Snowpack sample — Snodgrass Mountain, Crested Butte, Colorado (2/4/25, 12:06 PM MST)
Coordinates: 38.923, -106.968
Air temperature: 35 °F
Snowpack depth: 80 cm
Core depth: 30 cm
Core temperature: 35.6 °F
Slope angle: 14°, slope face: 78°
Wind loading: low
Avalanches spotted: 0
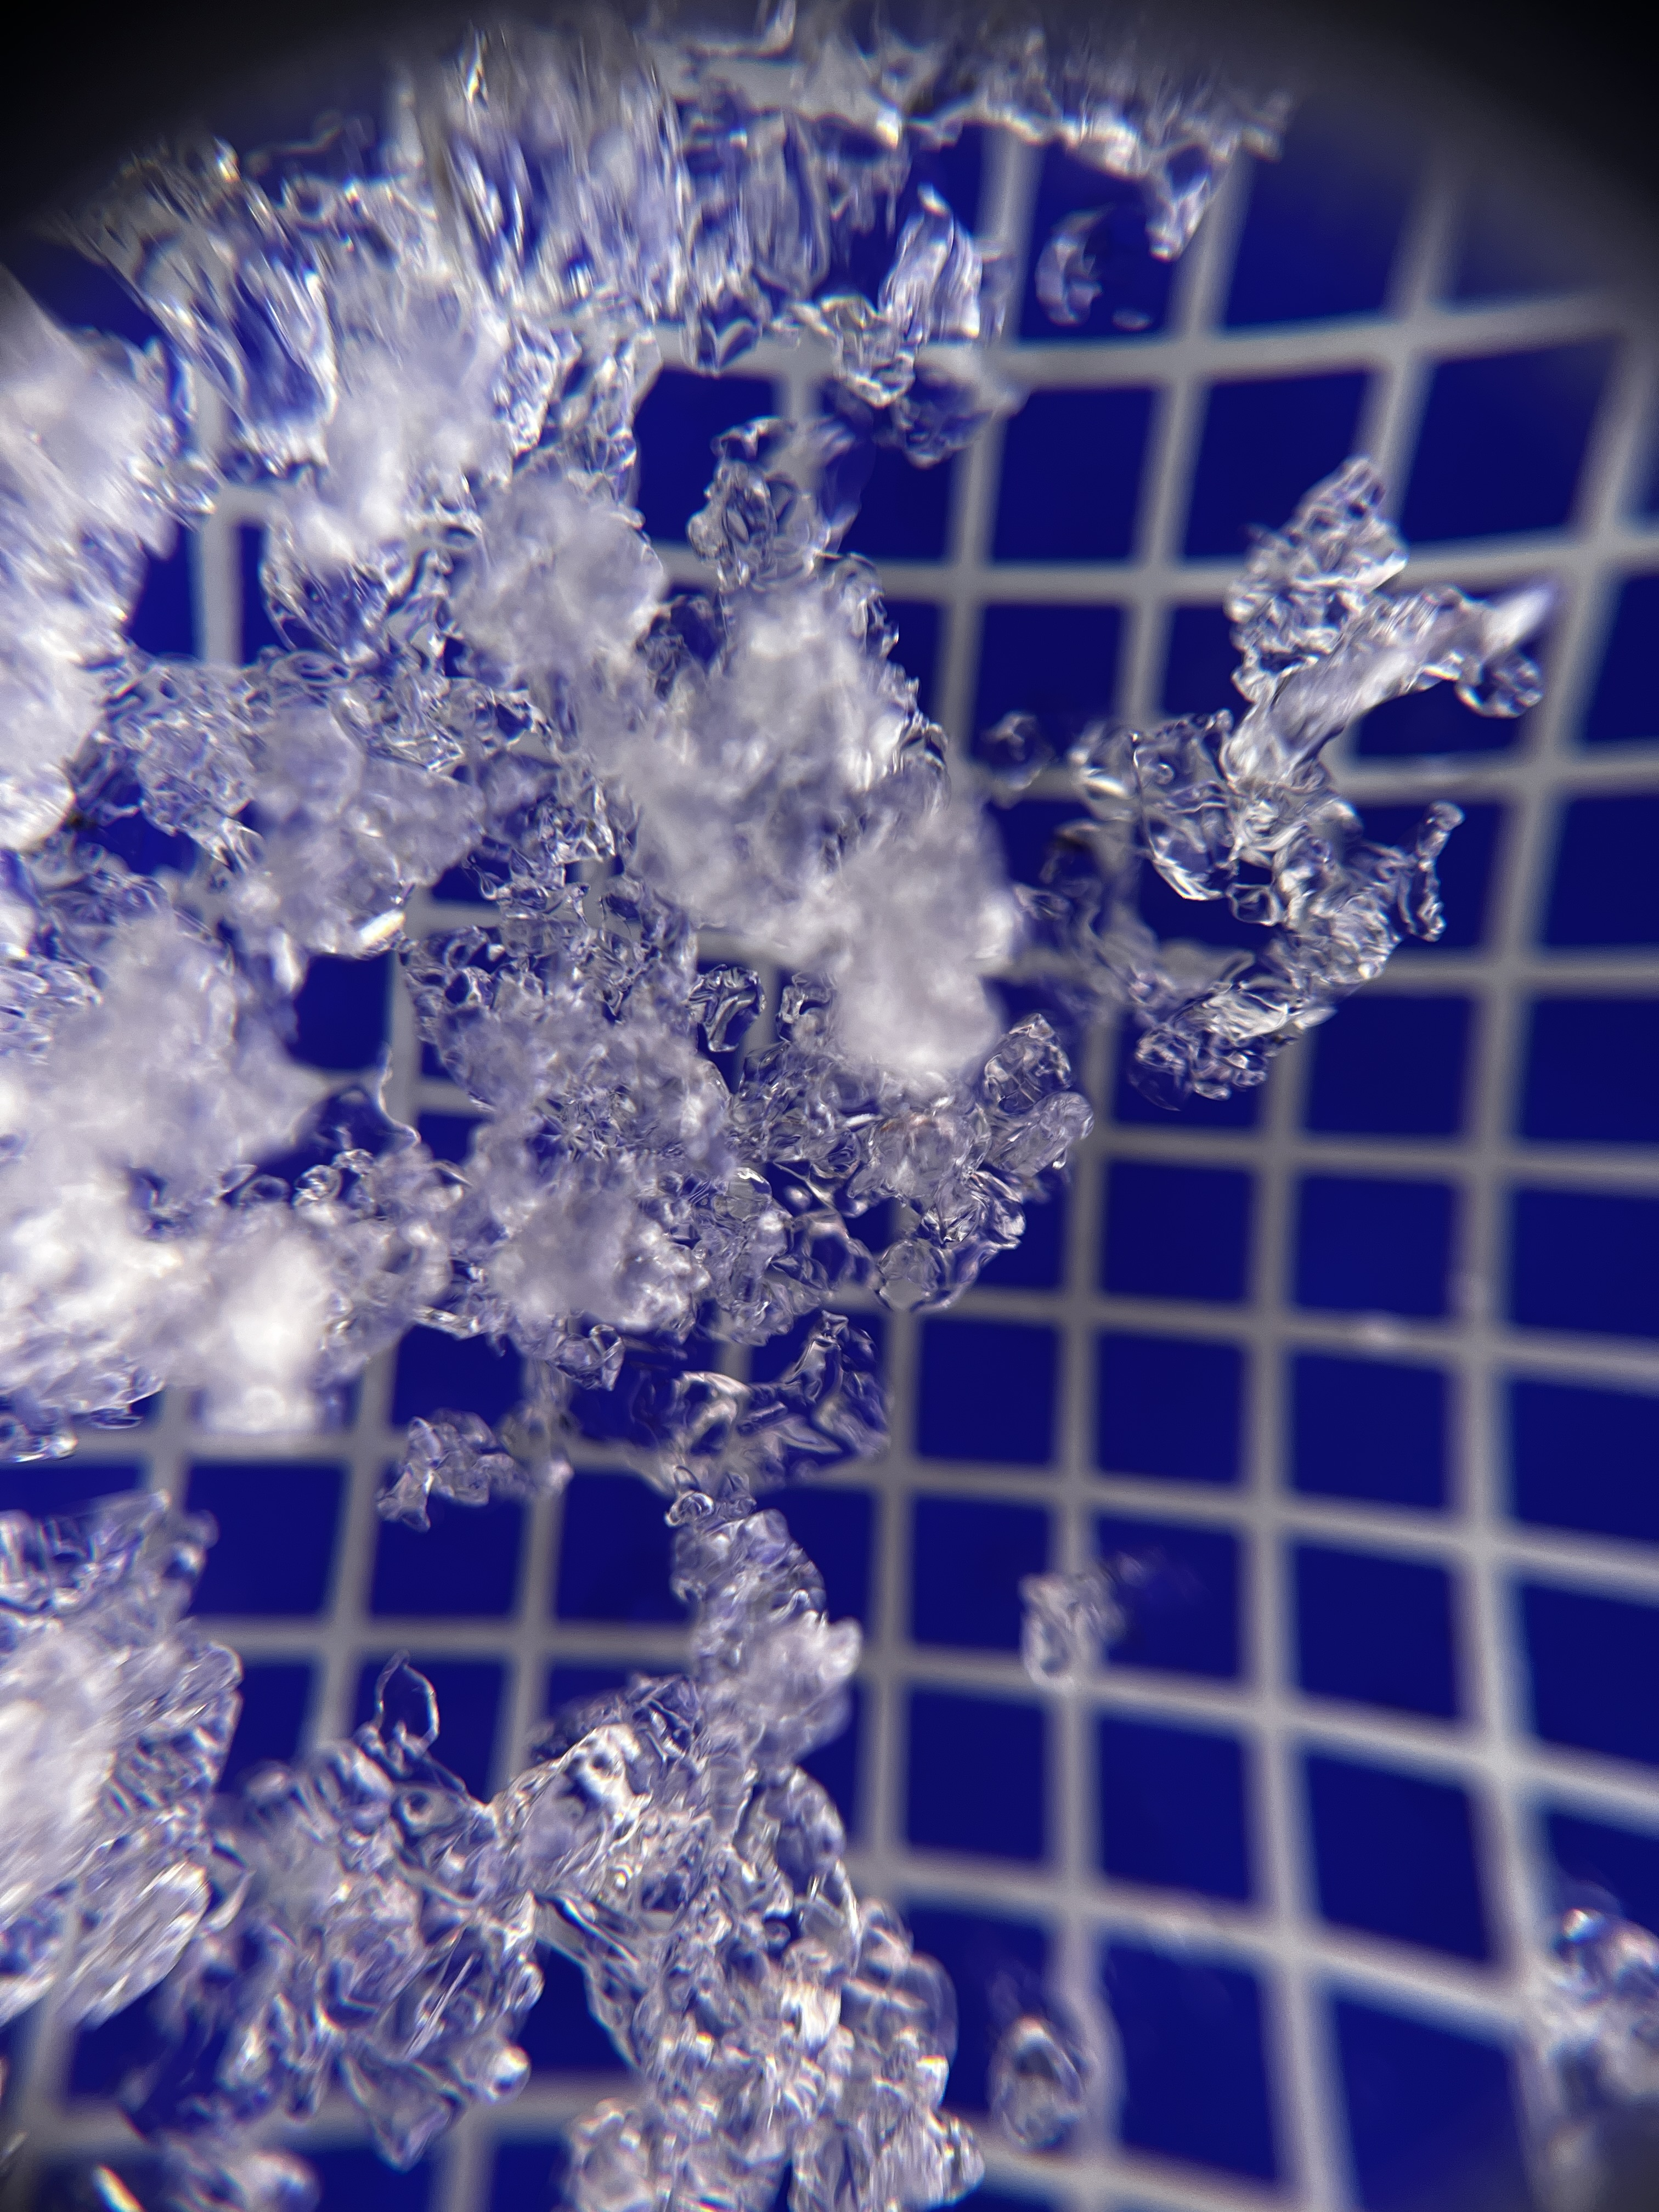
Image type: magnified_profile
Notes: No avalanches nearby, unusually warm weather for the last month reported by residents, Collected 25 yards from treeline